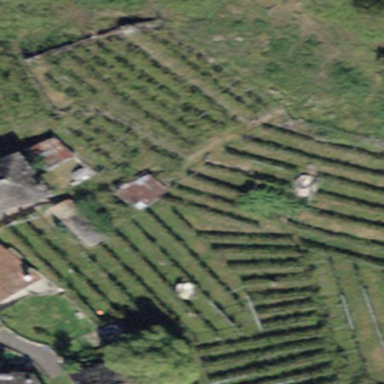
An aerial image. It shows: Vineyard with grape crops.